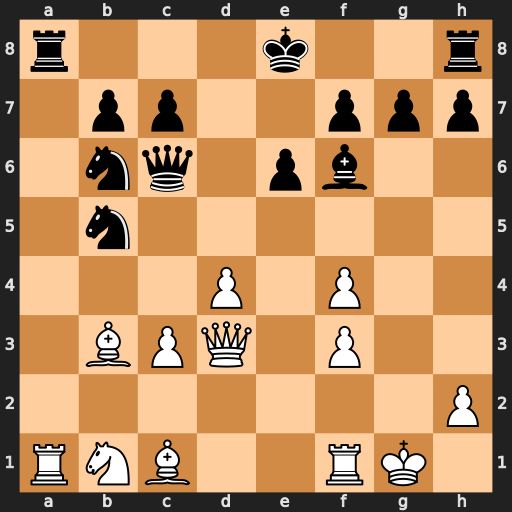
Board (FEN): r3k2r/1pp2ppp/1nq1pb2/1n6/3P1P2/1BPQ1P2/7P/RNB2RK1
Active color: w
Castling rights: kq
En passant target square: -
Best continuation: Rxa8+